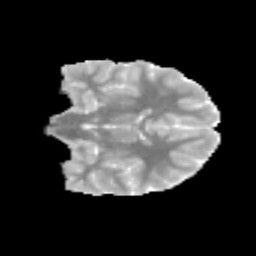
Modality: MD
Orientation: coronal
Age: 13
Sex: male
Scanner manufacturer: siemens
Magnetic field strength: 3 T
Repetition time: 3.8 s
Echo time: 0.07 s